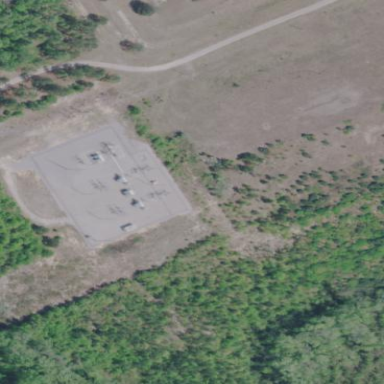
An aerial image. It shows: Industrial substation surrounded by fence.